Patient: sex M, age 29
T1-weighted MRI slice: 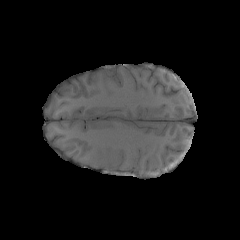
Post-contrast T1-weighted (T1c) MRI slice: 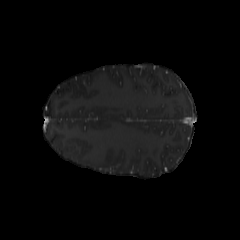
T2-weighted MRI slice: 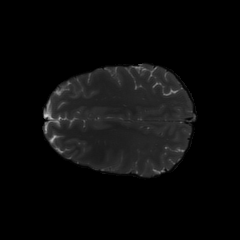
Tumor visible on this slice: no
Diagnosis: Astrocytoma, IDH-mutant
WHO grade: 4